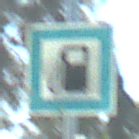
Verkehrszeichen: Tankstelle
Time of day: Midday
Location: Outdoor (Special)
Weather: PartlyCloudy
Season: NotSpecified
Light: Natural